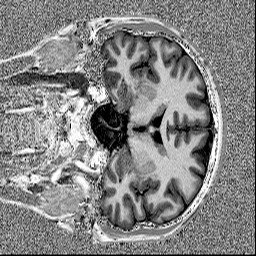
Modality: MP2RAGE
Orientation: coronal
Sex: male